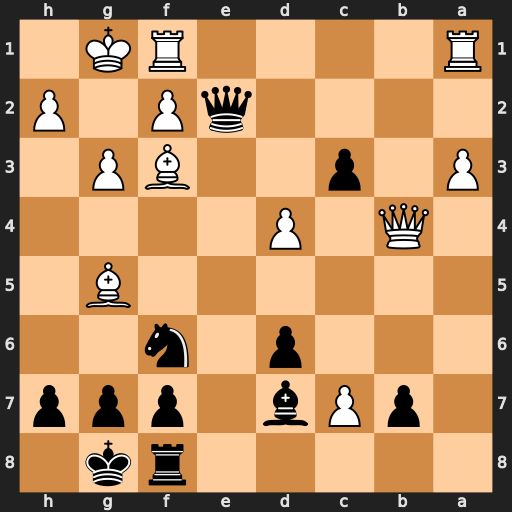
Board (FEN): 5rk1/1pPb1ppp/3p1n2/6B1/1Q1P4/P1p2BP1/4qP1P/R4RK1
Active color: b
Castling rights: -
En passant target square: -
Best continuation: Qxf3 Qxc3 Qxc3